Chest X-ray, AP view. Patient: 54 years old, sex M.
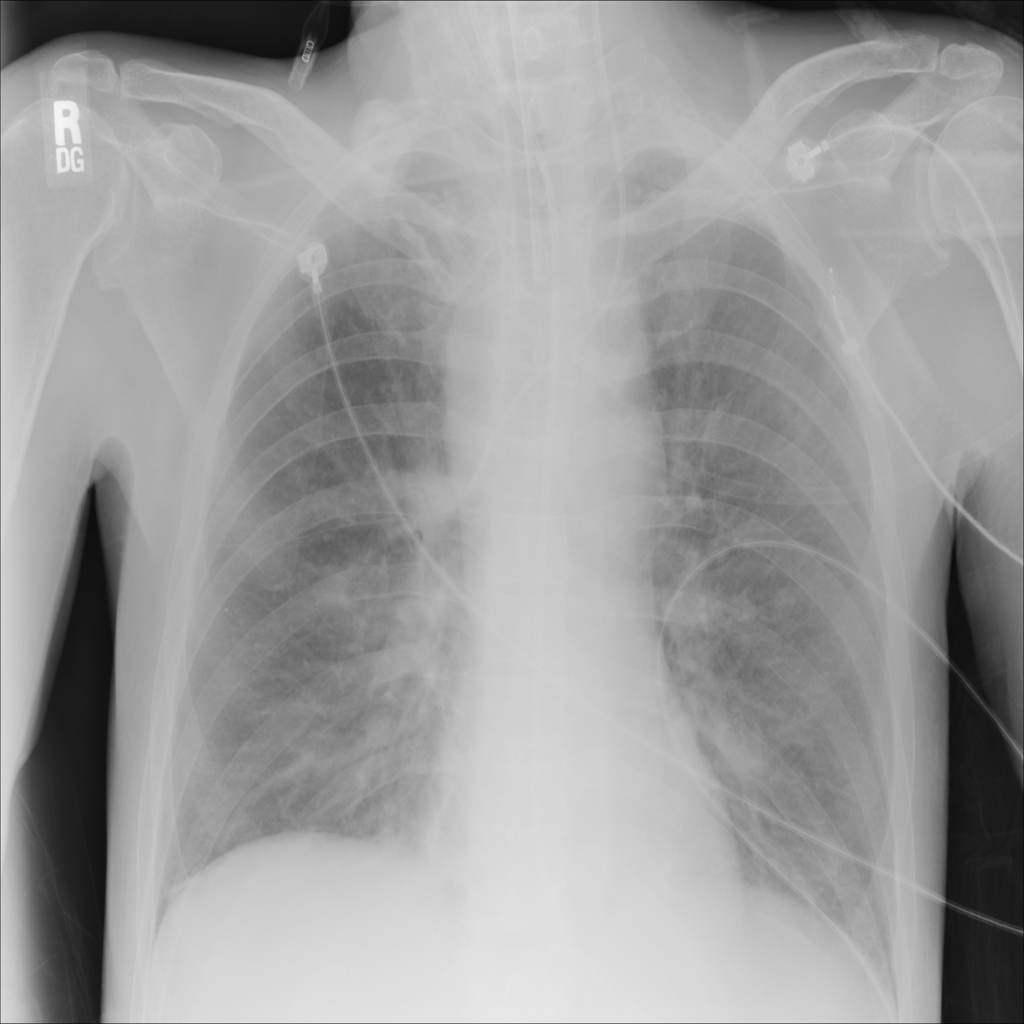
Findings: No Finding